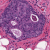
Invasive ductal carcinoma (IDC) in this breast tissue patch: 0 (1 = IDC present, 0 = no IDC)